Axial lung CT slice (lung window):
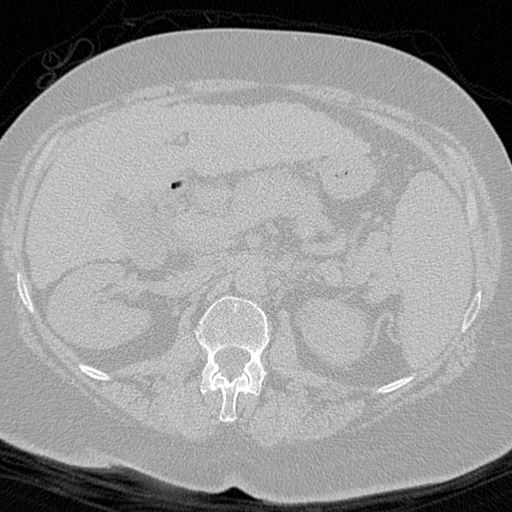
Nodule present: no